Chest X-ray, PA view. Patient: 21 years old, sex M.
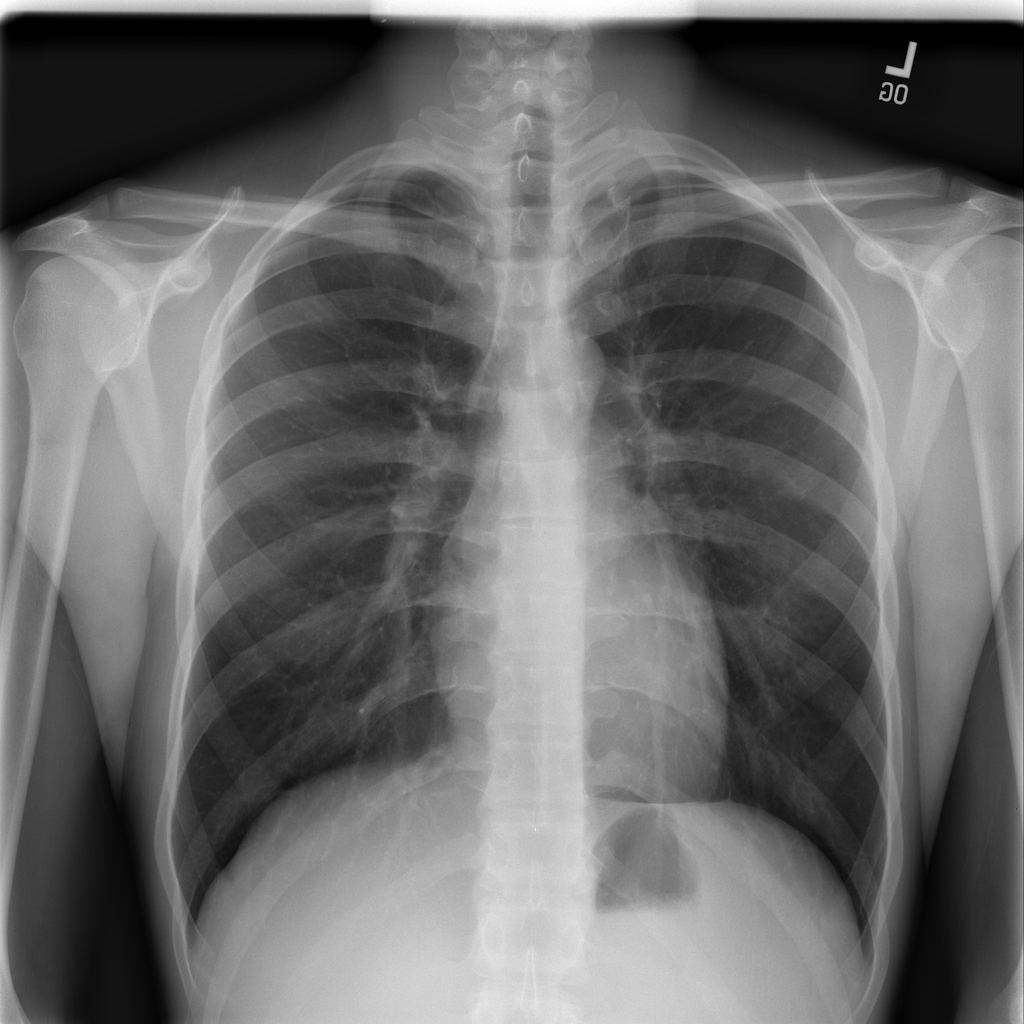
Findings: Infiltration